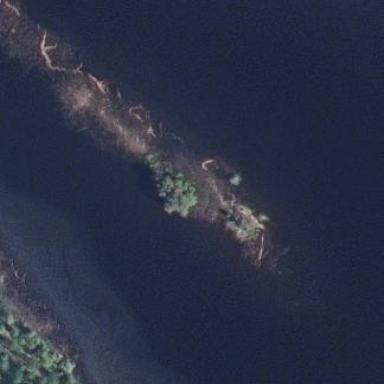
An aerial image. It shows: Islet surrounded by woodland.